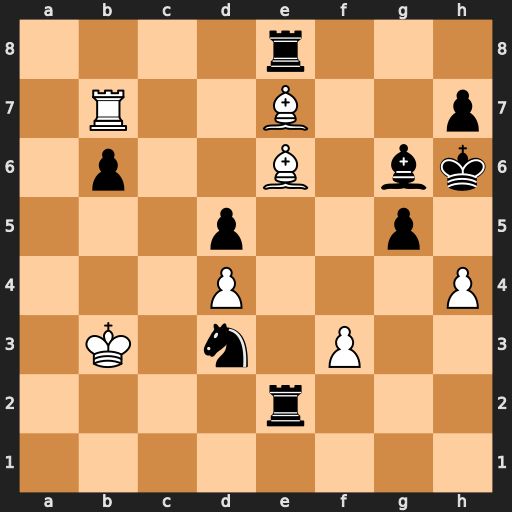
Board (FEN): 4r3/1R2B2p/1p2B1bk/3p2p1/3P3P/1K1n1P2/4r3/8
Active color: w
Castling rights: -
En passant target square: -
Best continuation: Bxg5+ Kh5 Bg4#